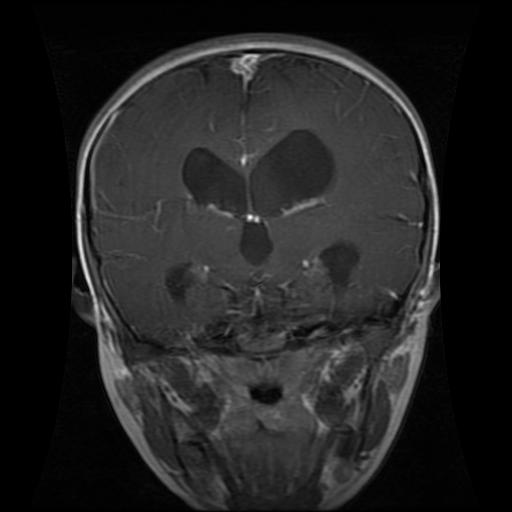
Label: glioma